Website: bh-photo
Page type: billing-address
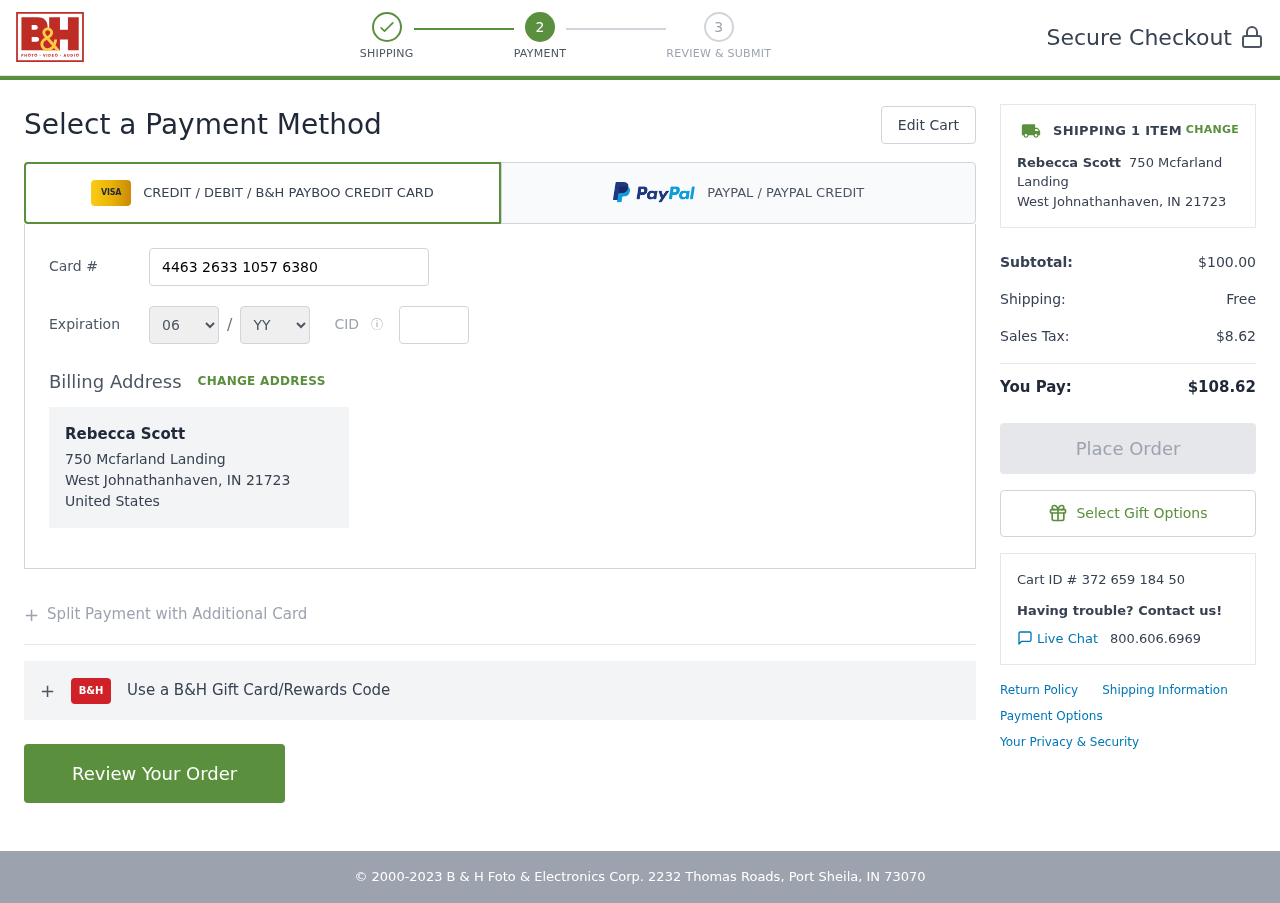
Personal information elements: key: PII_CARD_CVV
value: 317
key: PII_CARD_EXPIRY_MONTH
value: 06
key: PII_CARD_EXPIRY_YEAR
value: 28
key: PII_CARD_NUMBER
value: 4463 2633 1057 6380
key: PII_CITY_STATE_ZIP
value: West Johnathanhaven, IN 21723
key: PII_COUNTRY
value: United States
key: PII_FULLNAME
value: Rebecca Scott
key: PII_STREET
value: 750 Mcfarland Landing
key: PII_FULLNAME2
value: Rebecca Scott
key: PII_CITY
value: West Johnathanhaven
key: PII_STATE_ABBR
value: IN
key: PII_POSTCODE
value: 21723
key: PII_POSTCODE_FULL
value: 21723
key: PII_CITY_STATE
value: West Johnathanhaven, IN
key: PII_POSTCODE_NUMERIC
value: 21723
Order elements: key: ORDER_NUM_ITEMS
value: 1
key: ORDER_SUBTOTAL
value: $100.00
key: ORDER_SHIPPING_COST
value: Free
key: ORDER_TAX
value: $8.62
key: ORDER_TOTAL
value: $108.62
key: ORDER_ID
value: Cart ID # 372 659 184 50